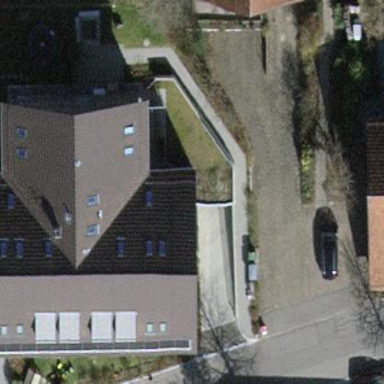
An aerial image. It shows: Building with tile roof.